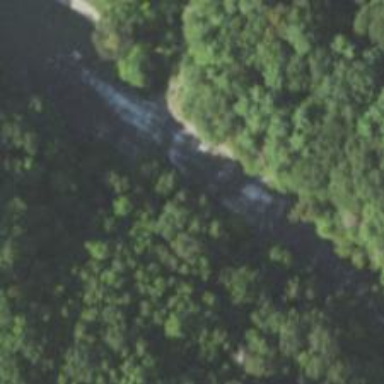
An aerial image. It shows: Beautiful waterfall in nature.